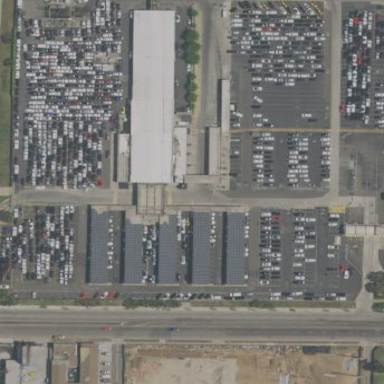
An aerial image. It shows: Commercial building housing car rental service.